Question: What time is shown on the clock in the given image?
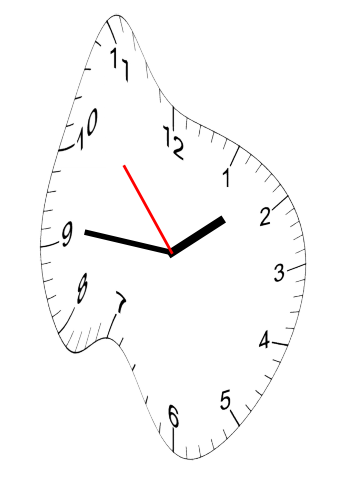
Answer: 01:45:53